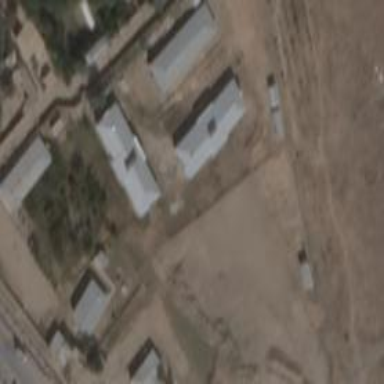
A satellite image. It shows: School.